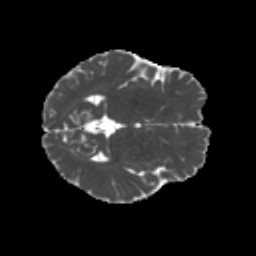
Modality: MD
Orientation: axial
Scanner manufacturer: siemens
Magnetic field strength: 3 T
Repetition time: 4.16 s
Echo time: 0.0806 s